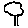
Label: tree